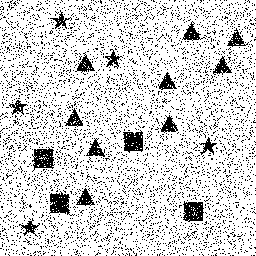
Squares: 4
Triangles: 9
Stars: 5
Total shapes: 18